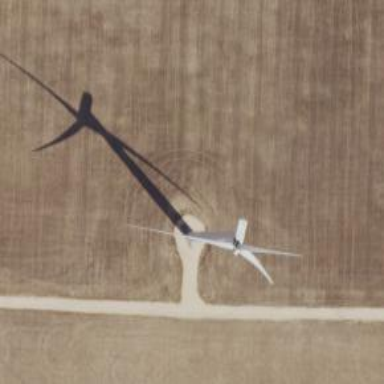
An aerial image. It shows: Wind generator using wind turbines of horizontal axis.